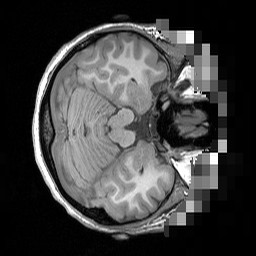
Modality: T1w
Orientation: axial
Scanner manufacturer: siemens
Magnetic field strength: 3 T
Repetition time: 1.5 s
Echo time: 0.00291 s